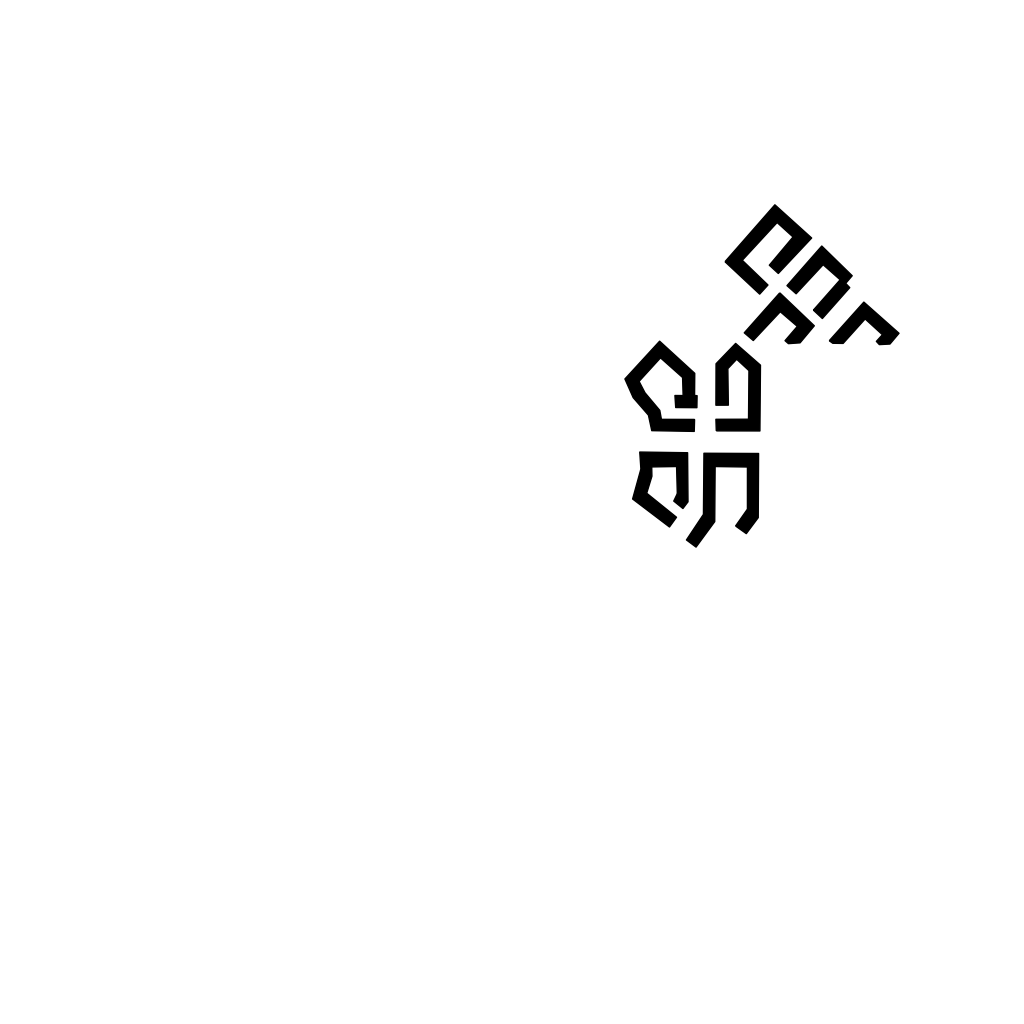
Tags: overhead vector_map, recreation, residential, special, modern, low_rise, density_2, Building, 1.0 km²